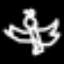
Label: angel